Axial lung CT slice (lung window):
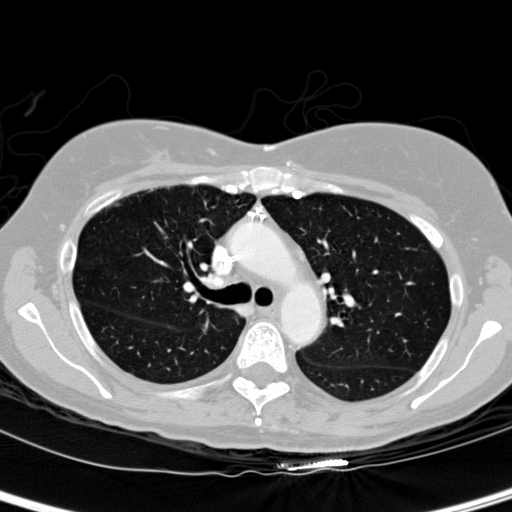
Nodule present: no